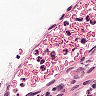
Metastatic tissue present: no